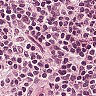
Metastatic tissue present: no